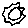
Label: sun